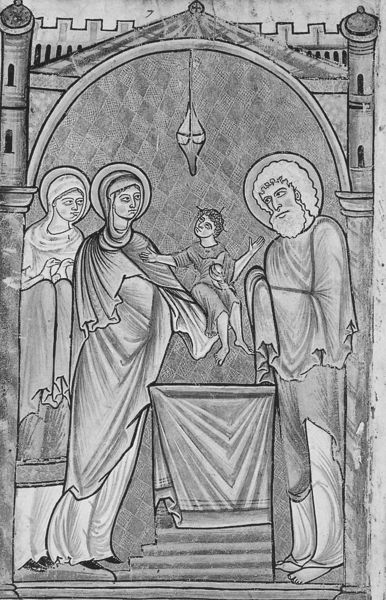
Titel: Acht Blätter von einem Psalter oder Evangeliar
Institution: London, British Library (BL)
Schlagwörter: kopf, mann, weiß, menschen, grau, haar, lampe, schwarz, zeichnung, tuch, gewand, familie, kind, mutter, gotik, grafik, symmetrie, zeigen, zinnen, foto, fotografie, gewölbe, burg, kreuz, türme, schwarz weiss, gänse, altar, heiligenschein, gotisch, christus, jesus, mittelalter, tempel, heilige, opferung, fresko, taufe, maria, jerusalem, ikone, josef, joseph, geist, bethleem